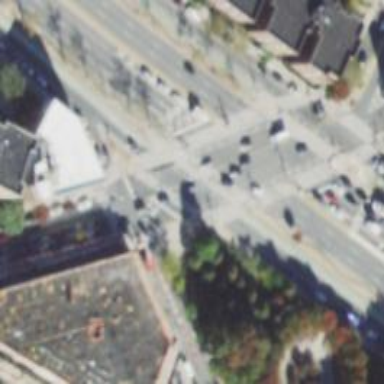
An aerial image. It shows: Footway that serves as traffic island.